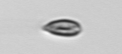
Label: Cryptophyta